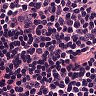
Metastatic tissue present: no